【题型】解答题　【知识点】平面几何　【难度】medium
(2025·上海松江·二模) 图1是某商场入口处摆放的“楼层导购图”展板。图2是其横断面的示意图。

信息1：经过测量得到：$AC = CB = 50\,\text{cm}$，$CM = 125\,\text{cm}$，$\angle CME = 53^\circ$，$\angle ACM = 106^\circ$。（底座$EF$的高度忽略不计）

信息2：$P$为顾客看展板时眼睛所在的位置，$PQ \perp EF$，垂足$Q$在$FE$的延长线上，当视线$PC$与展板$AB$垂直时，称点$P$为“最佳观察点”。

任务（1）：求展板最低点$B$到地面$EF$的距离；

任务（2）：如果$PQ = 160\,\text{cm}$，当点$P$为“最佳观测点”时，求点$B$到$PQ$的距离。（参考数据：$\sin 53^\circ \approx \frac{4}{5}$，$\cos 53^\circ \approx \frac{3}{5}$，$\tan 53^\circ \approx \frac{4}{3}$）

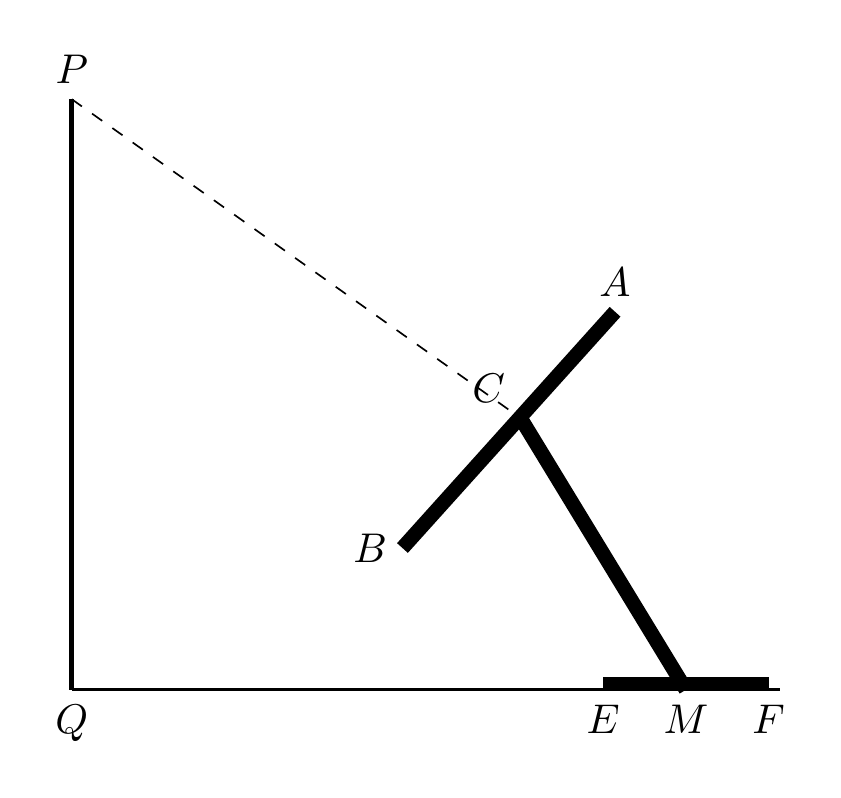
【解答】
\textbf{【答案】} 任务1：展板最低点$B$到地面$EF$的距离为$60\,\text{cm}$；任务2：当点$P$为“最佳观测点”时，求点$B$到$PQ$的距离为$50\,\text{cm}$。

\textbf{【分析】}
(1) 过$C$作$CH \perp QM$于$H$，过$B$点作$BN \perp CH$于$N$，作$BG \perp QM$于$G$，解直角三角形求出$CH = CM \cdot \sin53^\circ \approx 125 \times \frac{4}{5} = 100(\text{cm})$，$CN = BC \cdot \sin\angle CBN = 50 \times \frac{4}{5} = 40(\text{cm})$，最后求出结果即可；

(2) 过$C$点作$CO \perp PQ$于$O$点，作$BK \perp PQ$于$K$点，设$BK = x$，则$CO = BK + BN = x + 30$，根据$\tan\angle P = \tan53^\circ = \frac{CO}{PO} = \frac{x+30}{60} \approx \frac{4}{3}$，求出结果即可。

\vspace{0.3cm}

\textbf{【详解】}
解：(1) 如图2，过$C$作$CH \perp QM$于$H$，过$B$点作$BN \perp CH$于$N$，作$BG \perp QM$于$G$，

$\because$ 在$\text{Rt}\triangle CHM$中，$CM = 125\,\text{cm}$，$\angle CME = 53^\circ$，

\[
\therefore CH = CM \cdot \sin53^\circ \approx 125 \times \frac{4}{5} = 100(\text{cm}),
\]

$\because \angle ACM = 106^\circ$，

\[
\therefore \angle BCM = 180^\circ - \angle ACM = 74^\circ,
\]

又$\because \angle HCM = 90^\circ - \angle CME = 37^\circ$，

\[
\therefore \angle NCB = 37^\circ,
\]

\[
\therefore \angle CBN = 90^\circ - \angle NCB = 53^\circ,
\]

$\because CB = 50$，

$\therefore$ 在$\text{Rt}\triangle BCN$中，$CN = BC \cdot \sin\angle CBN = 50 \times \frac{4}{5} = 40(\text{cm})$，

\[
\therefore BG = NH = CH - CN = 100 - 40 = 60(\text{cm}),
\]

答：展板最低点$B$到地面$EF$的距离为$60\,\text{cm}$；

\vspace{0.3cm}

(2) 如图，过$C$点作$CO \perp PQ$于$O$点，作$BK \perp PQ$于$K$点，

$\because$ 由(1)知$CN = 40\,\text{cm}$，$CB = 50\,\text{cm}$，

\[
\therefore BN = 30\,\text{cm},
\]

$\because PC \perp AB$，$\angle PKB = 90^\circ$，

\[
\therefore \angle P + \angle CBK = 180^\circ,
\]

\[
\because \angle CBK + \angle CBN = 180^\circ,
\]

\[
\therefore \angle P = \angle CBN = 53^\circ,
\]

设 \(BK = x\)，

\[
\therefore CO = BK + BN = x + 30,
\]

\[
\because PQ = 160,\ NH = 60\,\text{cm},\ CN = 40\,\text{cm},
\]

\[
\therefore PO = PQ - NH - CN = 60\,\text{cm},
\]

\[
\therefore \text{在}\ \text{Rt}\triangle POC\ \text{中},\ \tan\angle P = \tan53^\circ = \frac{CO}{PO} = \frac{x+30}{60} \approx \frac{4}{3},
\]

\[
\therefore x = 50,
\]

\[
\therefore BK = 50\,\text{cm},
\]

答：当点\(P\)为“最佳观测点”时，求点\(B\)到\(PQ\)的距离为\(50\,\text{cm}\)。

\vspace{0.3cm}

\textbf{【点睛】} 本题主要考查了解直角三角形的应用，解题的关键是熟练掌握三角函数定义，作出辅助线。
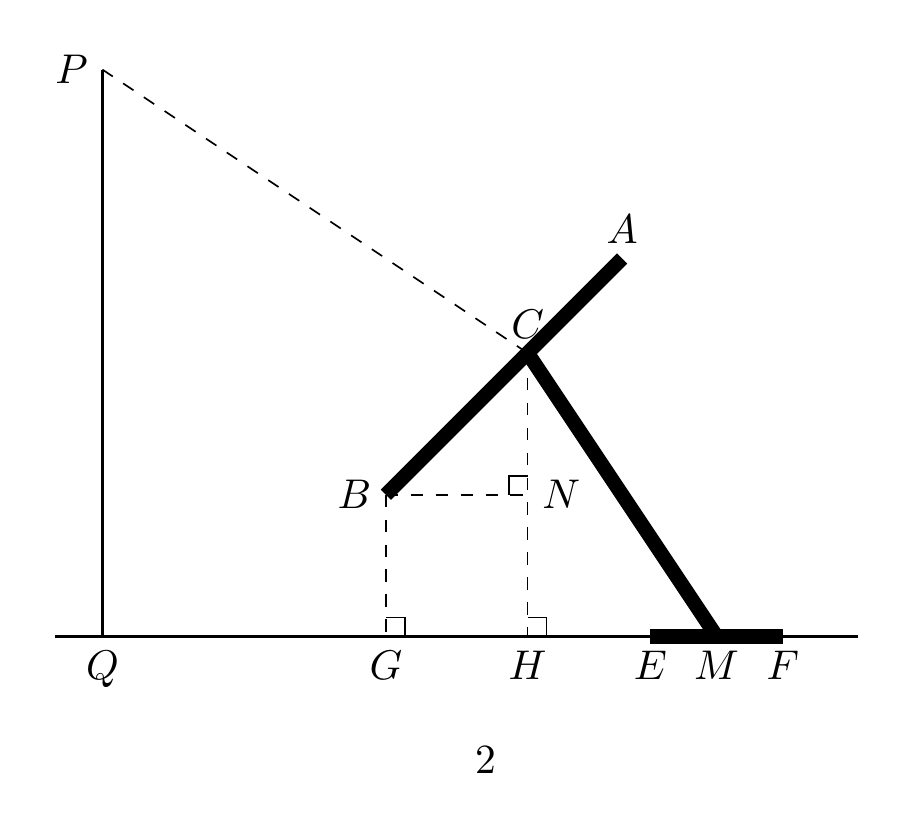
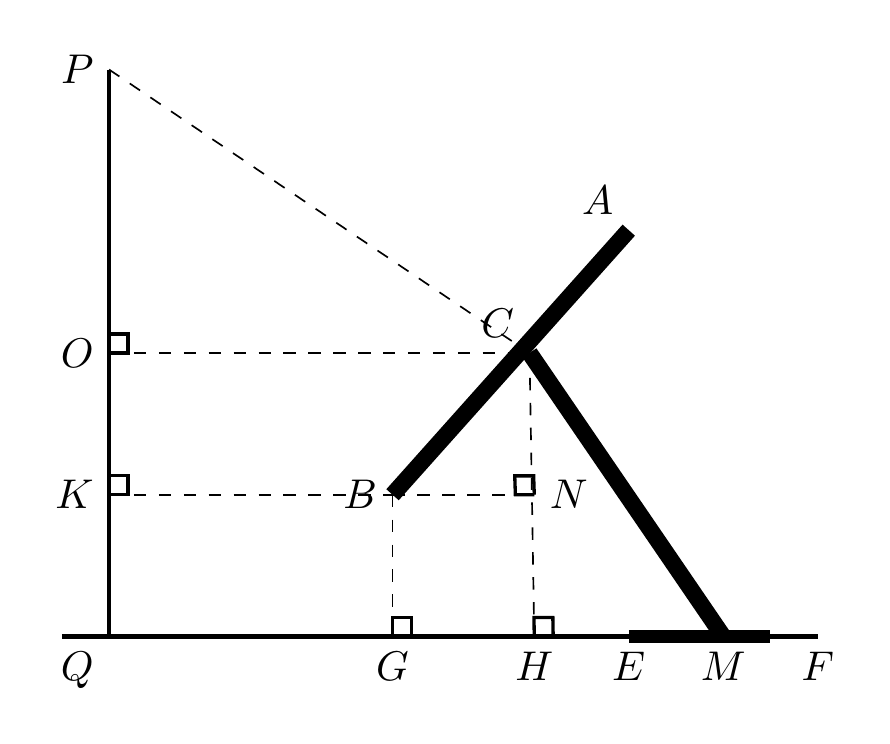